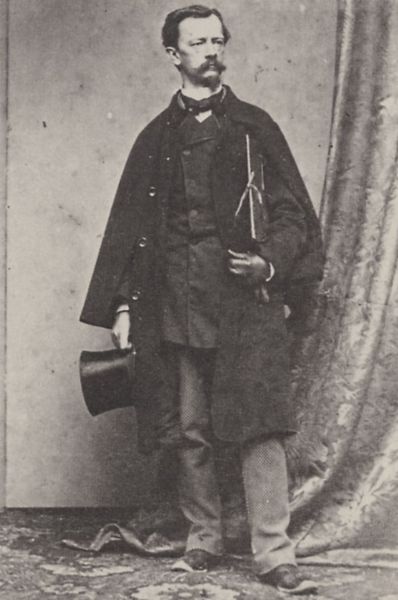
Titel: Münchner Künstler; Eugen Adam, Maler
Künstler: Joseph Albert
Standort: Augsburg/München
Institution: Stadt- und Staatsbibliothek/Stadtarchiv
Schlagwörter: dunkel, hand, mann, schatten, umhang, weiß, akte, elegant, grau, handschuh, handschuhe, hell, hut, licht, mund, nase, ohr, profil, raum, schwarz, stirn, zimmer, blick, muster, ornament, rock, schleife, teppich, zylinder, anzug, bart, hemd, hose, jacke, jung, schnurrbart, wand, arm, augen, falten, kragen, mensch, stehen, bildnis, herr, hände, portrait, porträt, vorhang, boden, haare, interieur, mantel, pose, stehend, kopfbedeckung, bein, bogen, haltung, schuhe, sepia, schnäuzer, ernst, glanz, atelier, draperie, maler, knöpfe, fliege, gehrock, hemdkragen, schnauzbart, schnauzer, weste, abbild, foto, fotografie, stolz, buch, schwarzweiß, schachtel, adeliger, stiefel, tasche, schuh, brokat, spitzbart, kasten, photo, flecken, kravatte, akten, eiß, binder, halsbinde, mappe, vorhand, reisender, zylinde, kladde, zeichenmappe, fotographie, schwaez, porttrait, studio, katen, pellerine, schneuzer, paket, protestantisch, sichtbar, ganzkörperportrait, forsch, grauw, überzieher, photoatelier, auftragsphoto, voliant, mann handschuh